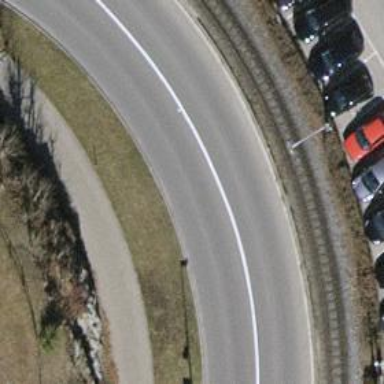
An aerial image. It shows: Secondary road with asphalt surface.